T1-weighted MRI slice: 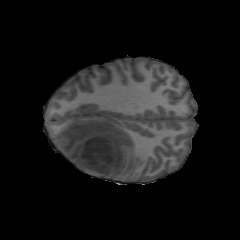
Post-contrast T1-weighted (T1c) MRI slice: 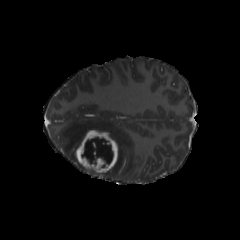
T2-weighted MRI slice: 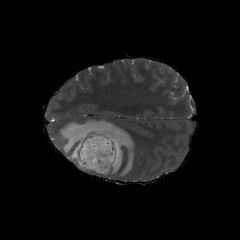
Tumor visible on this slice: yes